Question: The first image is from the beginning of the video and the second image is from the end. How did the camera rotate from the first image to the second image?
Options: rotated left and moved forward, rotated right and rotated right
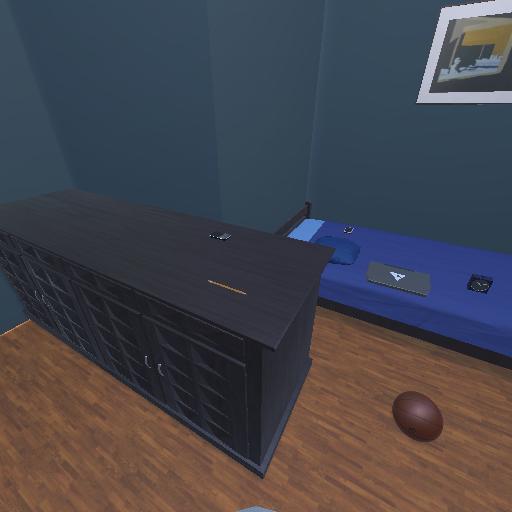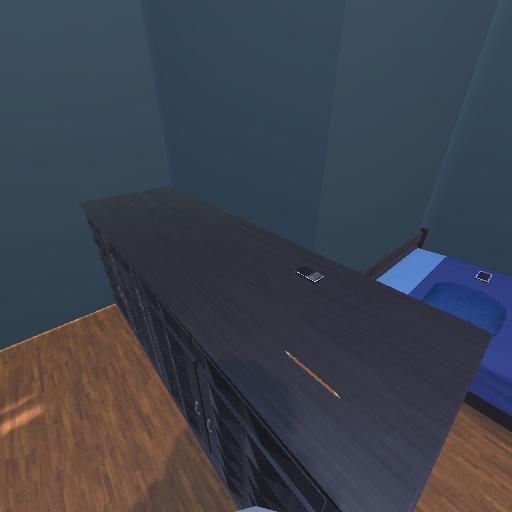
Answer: rotated left and moved forward